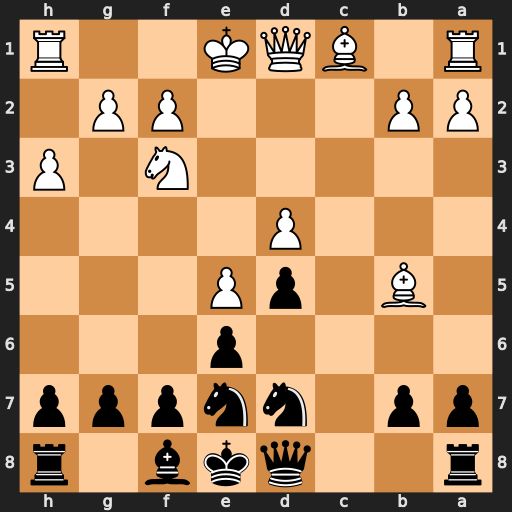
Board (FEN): r2qkb1r/pp1nnppp/4p3/1B1pP3/3P4/5N1P/PP3PP1/R1BQK2R
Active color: b
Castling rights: KQkq
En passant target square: -
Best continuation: Qa5+ Kf1 Qxb5+